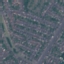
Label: Residential